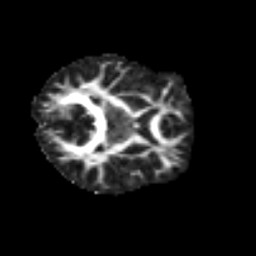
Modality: FA
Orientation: axial
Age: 53
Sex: female
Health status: ill
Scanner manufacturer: siemens
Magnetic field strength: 3 T
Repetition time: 8.7 s
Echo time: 0.11 s